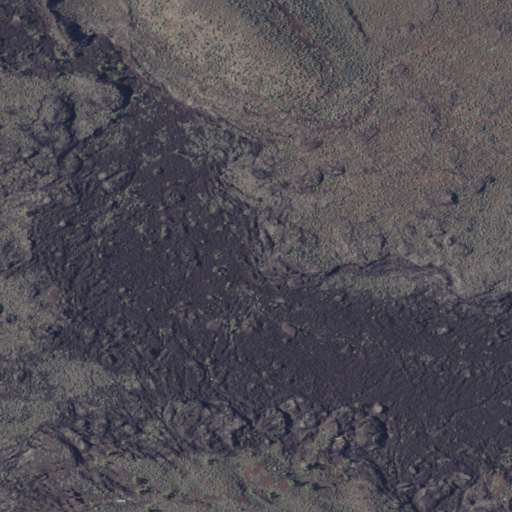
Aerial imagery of lava area in Idaho named Fissure Butte Flows containing shrub and barren land